Aerial crown-view tile of a tropical tree (Barro Colorado Island, Panama), acquired 20250915:
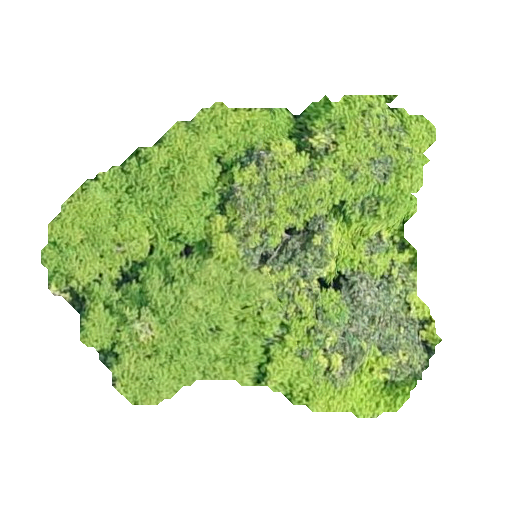
Species: Tachigali panamensis
GBIF accepted scientific name: Tachigali panamensis
Crown area: 137.448 m²